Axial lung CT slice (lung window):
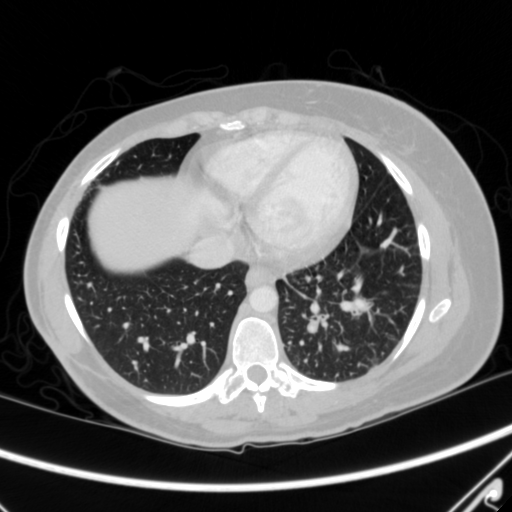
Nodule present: no